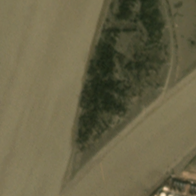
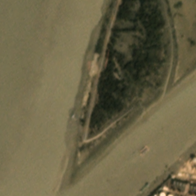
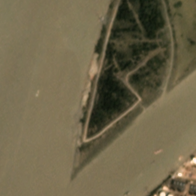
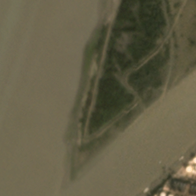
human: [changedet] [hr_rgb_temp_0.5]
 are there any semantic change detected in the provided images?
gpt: trees are replaced by the road .

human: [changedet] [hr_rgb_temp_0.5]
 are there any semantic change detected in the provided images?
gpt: trees are replaced by the road in the middle of the scene.

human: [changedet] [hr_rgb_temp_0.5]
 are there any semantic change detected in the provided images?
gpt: a road surrounding the trees is constructed in the scene .

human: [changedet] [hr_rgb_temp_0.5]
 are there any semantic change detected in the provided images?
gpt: a road appeared in the scene .

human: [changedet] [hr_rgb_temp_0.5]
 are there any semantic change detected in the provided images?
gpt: a road surrounding the forest appeared in the scene .